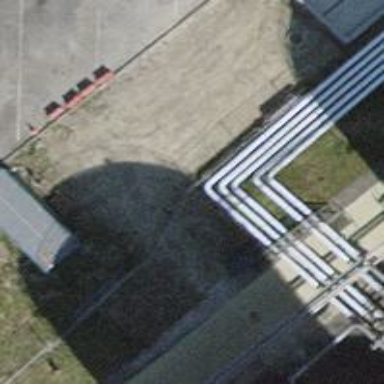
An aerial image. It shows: Pipeline structure is shown.